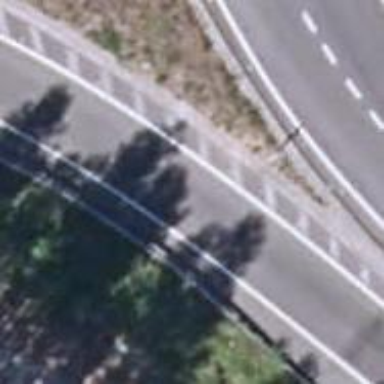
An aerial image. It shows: Asphalt trunk motorway.